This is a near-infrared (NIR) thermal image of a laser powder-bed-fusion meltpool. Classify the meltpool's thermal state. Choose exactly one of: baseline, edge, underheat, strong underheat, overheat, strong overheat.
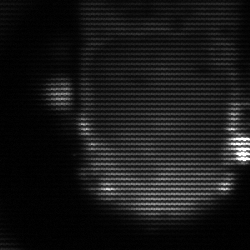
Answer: baseline